Question: I want to insert some text (char array) into another char array. I used for this strcpy, but it sometimes shows (not always) strange signs, take a look:

how to get rid of them?
Heres my code:
'''
#include <string>
#include <string.h>
#include <time.h>
#include <stdio.h>
#include <iostream>
using namespace std;
const string currentDateTime() {
time_t now = time(0);
struct tm tstruct;
char buf[80];
tstruct = *localtime(&now);
strftime(buf, sizeof(buf), "%X", &tstruct);
return buf;
}
char *addLogin(char *login, char buf[])
{
string b(buf);
string l(login);
string time = currentDateTime();
string res = time;
res += l;
res += b;
return const_cast<char*>(res.c_str());
}
int main(int argc, char **argv)
{
char buf[1024];
strcpy(buf, " some text");
char *login = "Brian Brown";
char *temp = addLogin(login, buf);
strcpy(buf, temp);
printf("%s
", buf);
return 0;
}
'''
'''
const string currentDateTime() {
time_t now = time(0);
struct tm tstruct;
char buf[80];
tstruct = *localtime(&now);
strftime(buf, sizeof(buf), "%X", &tstruct);
string b(buf);
return b;
}
'''
and it seems to work well for now
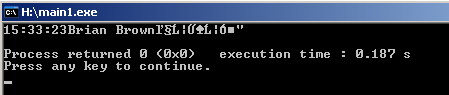
Answer: From the function 'currentDateTime()', you return a local variable 'buf' which is undefined behaviour. This is certainly cauing problem when you later append the strings (along with the one returned by this function).
Besides, the signature of the function is 'const string' but you return a 'char*'.